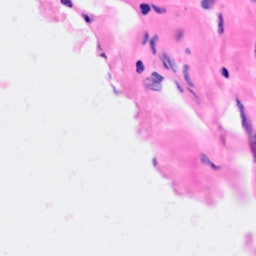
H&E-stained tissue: Breast